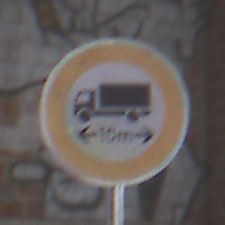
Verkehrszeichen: TatsaechlicheLaenge
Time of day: Midday
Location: Roofed (Special)
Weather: Overcast
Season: NotSpecified
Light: Natural